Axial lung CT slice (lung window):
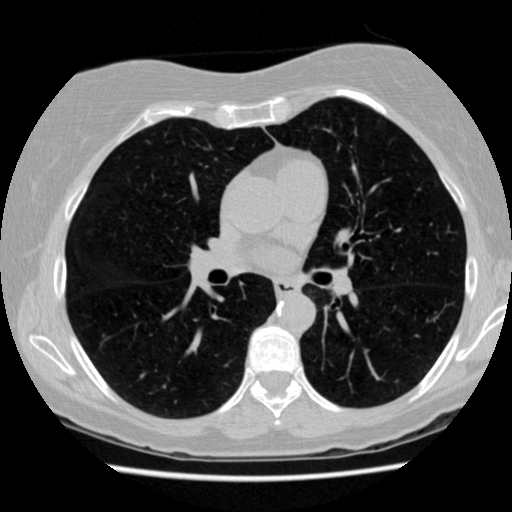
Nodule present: yes
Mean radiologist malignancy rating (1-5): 2